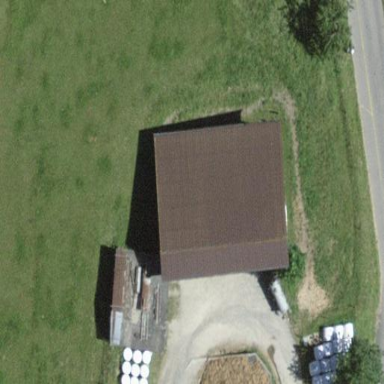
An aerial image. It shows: Rural barn.